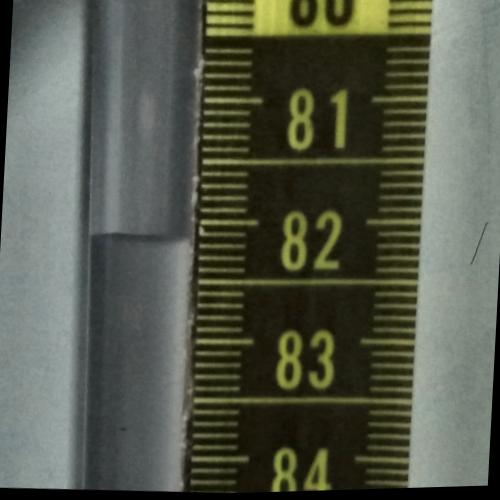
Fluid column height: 82.1 cm